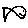
Label: fish